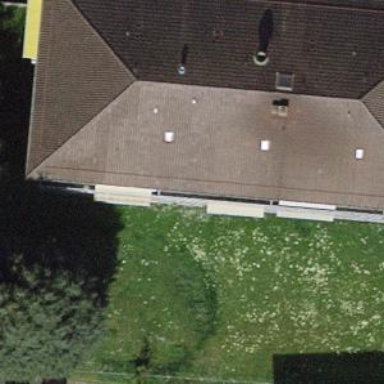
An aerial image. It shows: Hipped roof on apartment building.